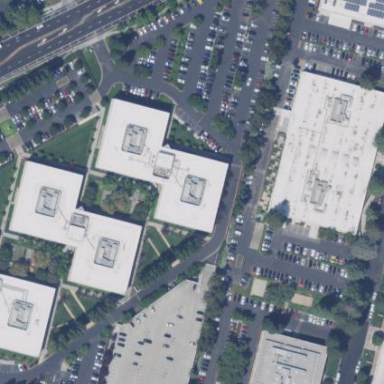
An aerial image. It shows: Office building.